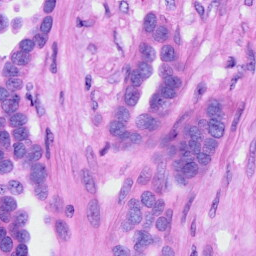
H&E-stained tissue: Ovarian